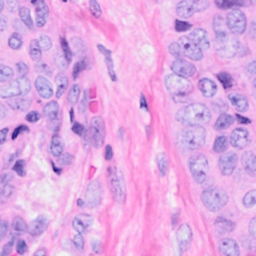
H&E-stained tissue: Breast